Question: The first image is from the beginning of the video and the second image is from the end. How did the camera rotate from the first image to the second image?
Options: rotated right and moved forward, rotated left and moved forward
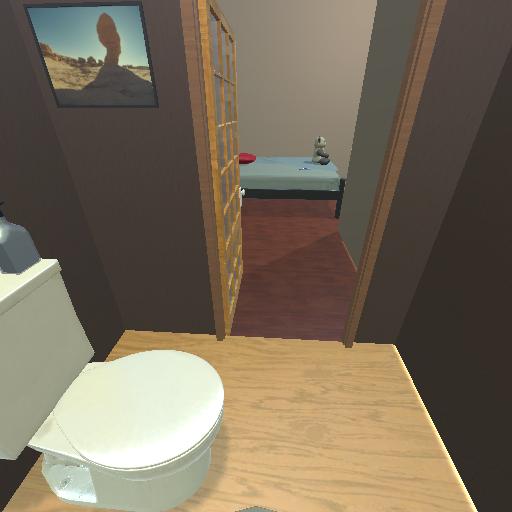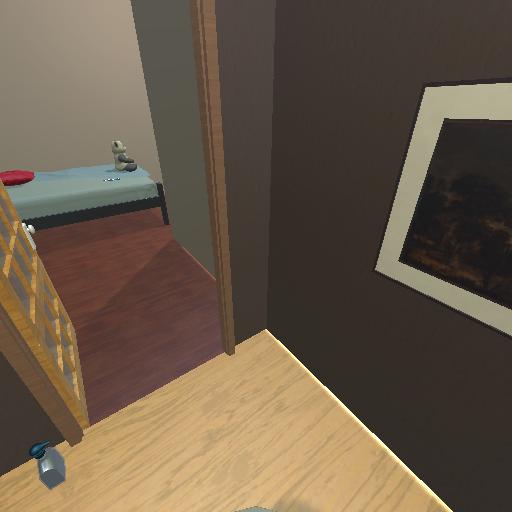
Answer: rotated right and moved forward